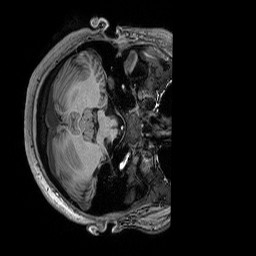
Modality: T1w
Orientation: axial
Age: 27
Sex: male
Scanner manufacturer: siemens
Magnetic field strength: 3 T
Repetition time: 2.8 s
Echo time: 0.00212 s